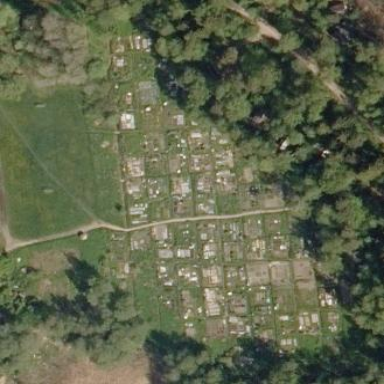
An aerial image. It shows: Area designated for allotments.